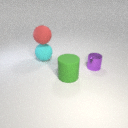
large cyan rubber sphere behind small purple metal cylinder